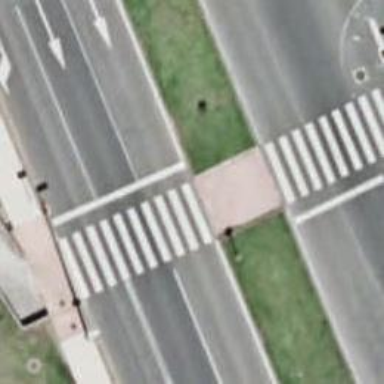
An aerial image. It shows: Uncontrolled crossing on the road.